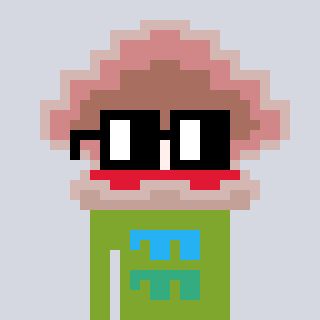
a pixel art character with square black glasses, a oyster-shaped head and a slimegreen-colored body on a cool background